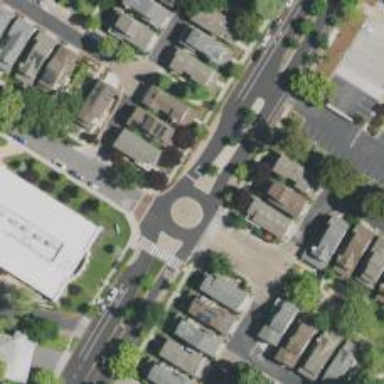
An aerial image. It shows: Residential road with asphalt surface leading to roundabout.